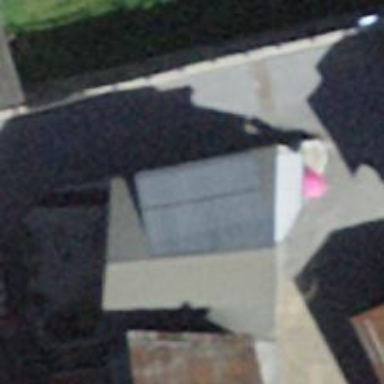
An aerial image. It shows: Clothing store.